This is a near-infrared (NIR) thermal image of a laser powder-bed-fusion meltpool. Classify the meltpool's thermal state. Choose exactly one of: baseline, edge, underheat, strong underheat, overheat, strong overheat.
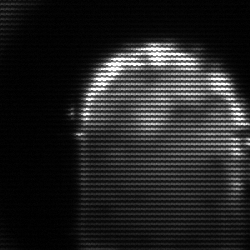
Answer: baseline